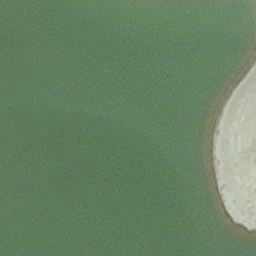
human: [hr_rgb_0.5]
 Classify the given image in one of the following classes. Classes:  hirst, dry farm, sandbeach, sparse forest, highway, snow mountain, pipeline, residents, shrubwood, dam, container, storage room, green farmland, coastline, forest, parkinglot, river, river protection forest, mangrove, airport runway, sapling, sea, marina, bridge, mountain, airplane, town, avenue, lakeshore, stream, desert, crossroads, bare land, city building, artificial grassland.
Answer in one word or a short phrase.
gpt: hirst